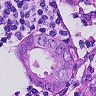
Metastatic tissue present: yes